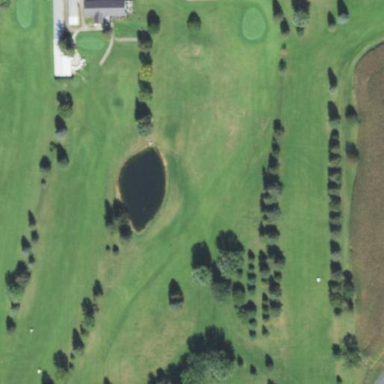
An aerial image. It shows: Golf course surrounded by greenery.